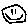
Label: smiley face